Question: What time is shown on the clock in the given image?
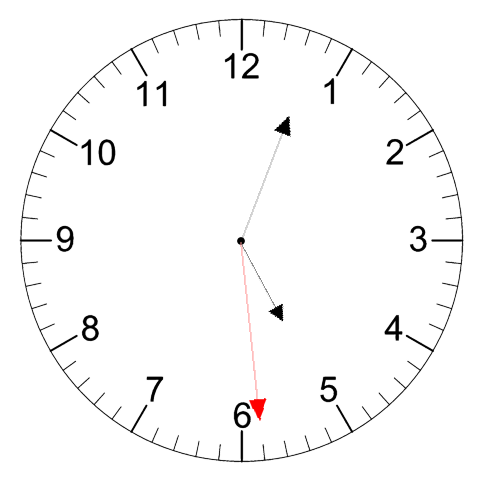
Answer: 05:03:29